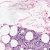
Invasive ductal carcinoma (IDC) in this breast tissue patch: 0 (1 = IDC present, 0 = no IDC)